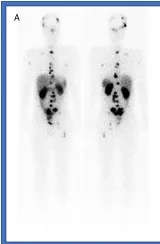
(A) Octreoscan imaging at tumor recurrence in June 2019.
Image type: radiology (scintigraphy)